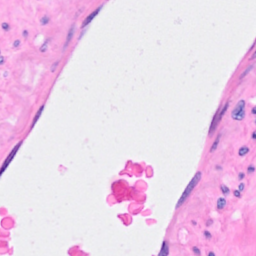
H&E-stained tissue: Breast